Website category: book
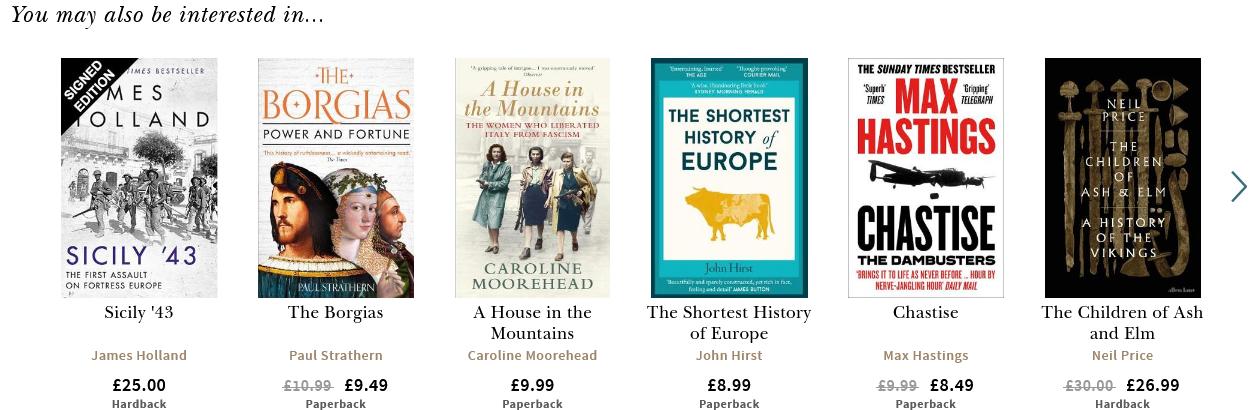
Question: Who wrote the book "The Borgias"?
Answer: Paul Strathern

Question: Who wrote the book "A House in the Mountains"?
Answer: Caroline Moorehead

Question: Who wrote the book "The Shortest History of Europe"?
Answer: John Hirst

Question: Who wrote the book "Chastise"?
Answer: Max Hastings

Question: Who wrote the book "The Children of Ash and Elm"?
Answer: Neil Price

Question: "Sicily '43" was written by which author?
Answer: James Holland

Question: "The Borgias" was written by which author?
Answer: Paul Strathern

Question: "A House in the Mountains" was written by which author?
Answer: Caroline Moorehead

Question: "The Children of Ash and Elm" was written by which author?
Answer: Neil Price

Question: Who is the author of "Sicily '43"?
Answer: James Holland

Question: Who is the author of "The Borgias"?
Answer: Paul Strathern

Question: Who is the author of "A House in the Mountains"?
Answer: Caroline Moorehead

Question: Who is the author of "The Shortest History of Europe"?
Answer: John Hirst

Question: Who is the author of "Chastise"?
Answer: Max Hastings

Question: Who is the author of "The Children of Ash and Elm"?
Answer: Neil Price

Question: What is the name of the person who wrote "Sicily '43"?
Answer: James Holland

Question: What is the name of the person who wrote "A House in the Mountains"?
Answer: Caroline Moorehead

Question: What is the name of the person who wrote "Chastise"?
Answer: Max Hastings

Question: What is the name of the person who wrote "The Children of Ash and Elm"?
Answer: Neil Price

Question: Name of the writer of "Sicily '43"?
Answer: James Holland

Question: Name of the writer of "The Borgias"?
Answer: Paul Strathern

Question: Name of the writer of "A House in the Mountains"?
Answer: Caroline Moorehead

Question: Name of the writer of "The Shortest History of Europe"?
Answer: John Hirst

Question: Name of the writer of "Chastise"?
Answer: Max Hastings

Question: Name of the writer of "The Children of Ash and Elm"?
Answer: Neil Price

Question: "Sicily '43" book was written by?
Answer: James Holland

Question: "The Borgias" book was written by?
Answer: Paul Strathern

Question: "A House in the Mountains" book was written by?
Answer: Caroline Moorehead

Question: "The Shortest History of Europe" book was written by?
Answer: John Hirst

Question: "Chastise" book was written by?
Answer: Max Hastings

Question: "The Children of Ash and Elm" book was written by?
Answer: Neil Price

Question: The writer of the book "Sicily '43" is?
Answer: James Holland

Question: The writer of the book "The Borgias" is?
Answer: Paul Strathern

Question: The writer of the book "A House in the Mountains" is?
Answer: Caroline Moorehead

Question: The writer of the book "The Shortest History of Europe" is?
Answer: John Hirst

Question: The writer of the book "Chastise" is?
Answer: Max Hastings

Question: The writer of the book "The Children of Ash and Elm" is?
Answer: Neil Price

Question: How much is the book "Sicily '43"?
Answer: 25.00

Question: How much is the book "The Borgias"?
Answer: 9.49

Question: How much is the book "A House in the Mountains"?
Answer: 9.99

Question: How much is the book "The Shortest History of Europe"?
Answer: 8.99

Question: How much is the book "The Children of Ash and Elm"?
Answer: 26.99

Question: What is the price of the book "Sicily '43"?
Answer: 25.00

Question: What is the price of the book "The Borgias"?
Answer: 9.49

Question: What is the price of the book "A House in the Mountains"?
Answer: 9.99

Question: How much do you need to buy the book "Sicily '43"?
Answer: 25.00

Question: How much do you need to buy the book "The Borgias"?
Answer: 9.49

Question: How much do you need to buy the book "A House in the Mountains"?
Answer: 9.99

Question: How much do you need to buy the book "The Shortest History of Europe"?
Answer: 8.99

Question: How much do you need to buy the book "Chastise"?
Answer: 8.49

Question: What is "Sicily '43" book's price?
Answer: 25.00

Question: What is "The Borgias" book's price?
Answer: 9.49

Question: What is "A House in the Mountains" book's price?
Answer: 9.99

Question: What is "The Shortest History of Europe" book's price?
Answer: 8.99

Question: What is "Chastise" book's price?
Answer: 8.49

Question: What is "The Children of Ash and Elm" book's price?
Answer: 26.99

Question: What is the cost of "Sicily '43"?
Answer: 25.00

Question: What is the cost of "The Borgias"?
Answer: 9.49

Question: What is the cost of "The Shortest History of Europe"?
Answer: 8.99

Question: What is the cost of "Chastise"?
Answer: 8.49

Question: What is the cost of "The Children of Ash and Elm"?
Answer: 26.99

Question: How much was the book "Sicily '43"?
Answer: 25.00

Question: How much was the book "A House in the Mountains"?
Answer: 9.99

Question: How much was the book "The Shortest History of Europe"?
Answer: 8.99